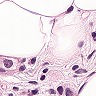
Metastatic tissue present: yes